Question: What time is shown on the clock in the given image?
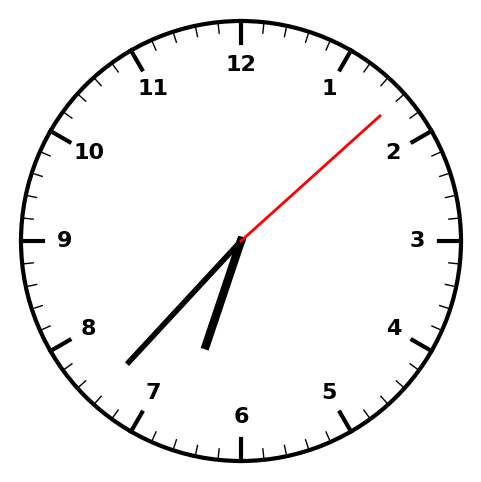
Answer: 06:37:08